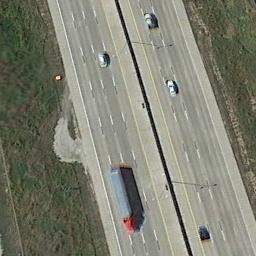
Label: freeway